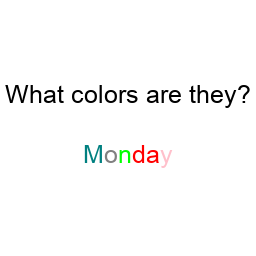
Color: teal, gray, lime, red, red, pink
Background color: white
Question text color: black